Group 1:
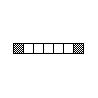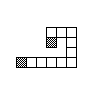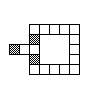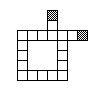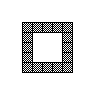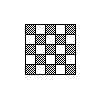
Group 2:
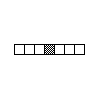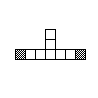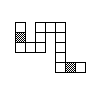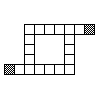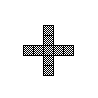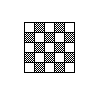
Rule separating the two groups: For each colored square only, there exists a path starting on it that covers each square of the figure exactly once vs. there is no path that starts on a colored square and covers each square of the figure exactly once.
Concepts: existence, imagined_entity, imagined_line_or_curve, path
Author: Jago Collins